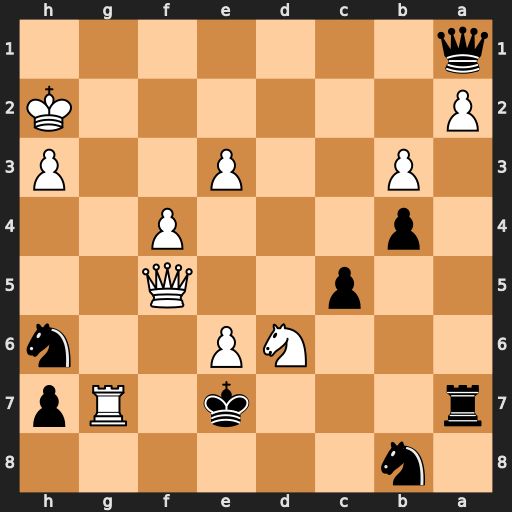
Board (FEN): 1n6/r3k1Rp/3NP2n/2p2Q2/1p3P2/1P2P2P/P6K/q7
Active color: b
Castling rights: -
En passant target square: -
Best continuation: Qxg7 Nc8+ Kd8